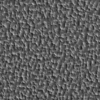
Label: not_dusty